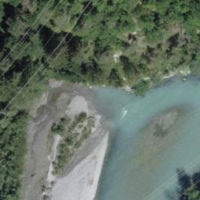
EUNIS habitat code: 15
Species observed at this site:
Lamium galeobdolon
Sitta europaea
Parus major
Cinclus cinclus